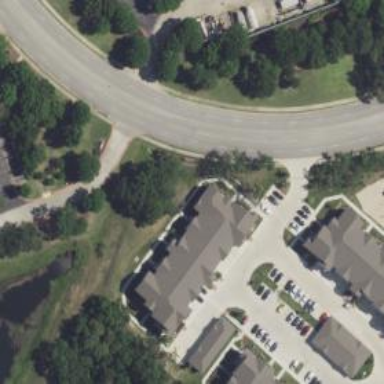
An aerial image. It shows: Simple path that serves as footway.